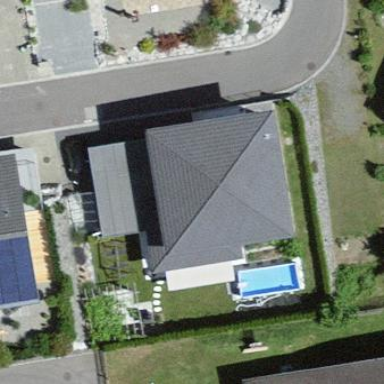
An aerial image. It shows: Residential building with pyramidal roof shape.